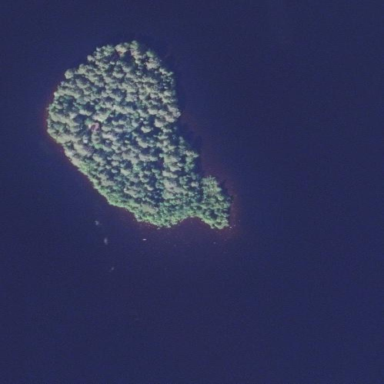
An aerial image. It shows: Islet.